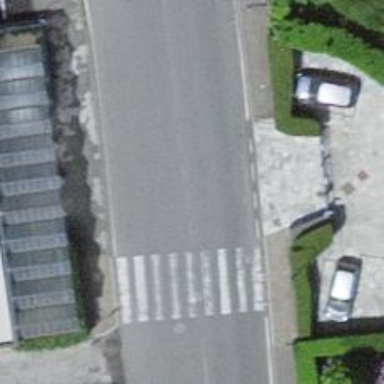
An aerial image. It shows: Zebra crossing on the road.